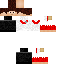
A male human skin with medium skin, wearing brown long hair dressed in a red tshirt and black pants, featuring a closed mouth.